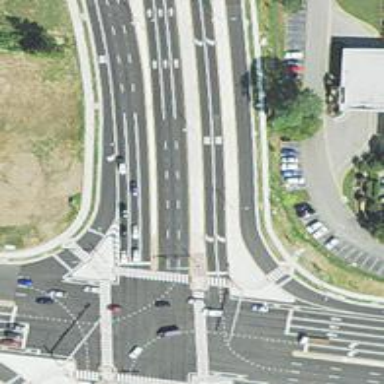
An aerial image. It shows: Primary link highway with asphalt surface.